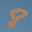
Label: 8